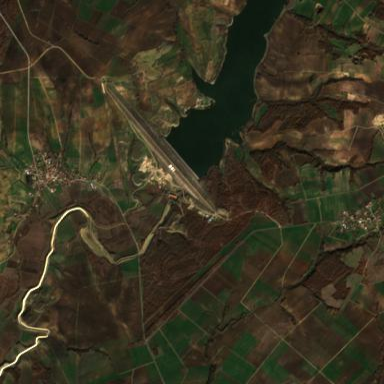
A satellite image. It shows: Dam structure built on waterway.